Question: The 3 main snapchat buttons are on the bottom on the screen, but as you swipe and move between different view controllers, they stay in the same position. Not only that, they also shrink and grow depending on which view you are in.

I'm trying to do something similar. I have a button at the top of my vc, and when I segue to another one I would like it to stay it there and still be functional.
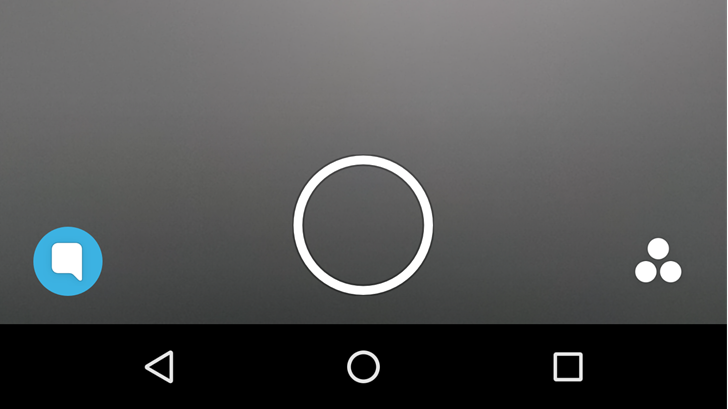
Answer: One possible way of going about this would be using a 'UIPageViewController' and setting it up to show the required 'UIViewControllers' at the appropriate indexes. You will have to programmatically add the buttons after subclassing the 'UIPageViewController'.
You can also use 'UICollectionView' with full screen size cells and add the required 'UIViewController.view' at the proper indexes inside the 'UICollectionViewCell.contentView'. Add the buttons on top of the 'UICollectionView' and animate the button by increasing or decreasing the constraints based on the 'scrollView' 'contentOffset'